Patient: sex F, age 58
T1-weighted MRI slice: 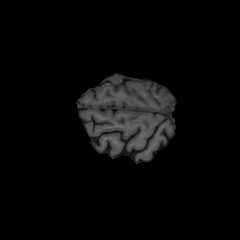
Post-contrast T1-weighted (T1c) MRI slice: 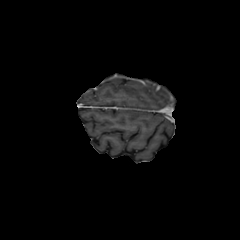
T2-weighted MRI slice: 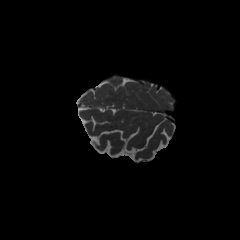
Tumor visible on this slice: no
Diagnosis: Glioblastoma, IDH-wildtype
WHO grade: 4